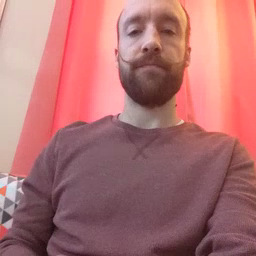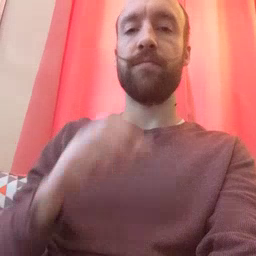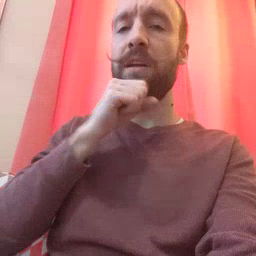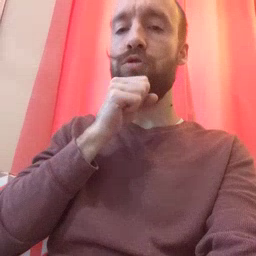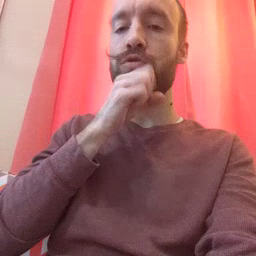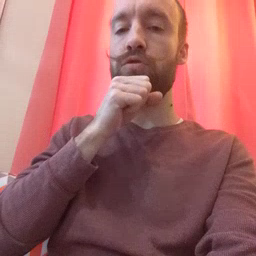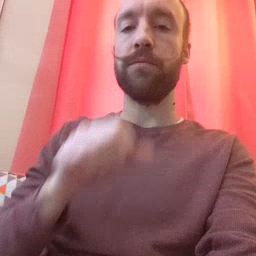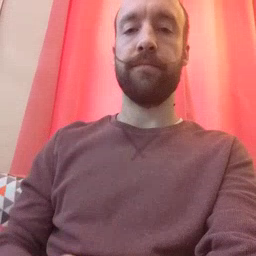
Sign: orange